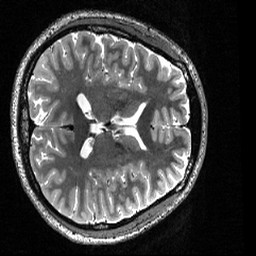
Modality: T2w
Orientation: axial
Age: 21
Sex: female
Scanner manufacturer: siemens
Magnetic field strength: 3 T
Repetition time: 3.2 s
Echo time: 0.56 s